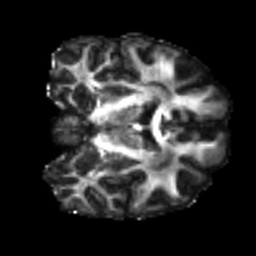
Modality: FA
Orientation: coronal
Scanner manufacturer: siemens
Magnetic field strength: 3 T
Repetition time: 4 s
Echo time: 0.0594 s